Question: I am trying to count all in a .
To add images to the I use a jquery function that looks like this :
'''
function AddImages(namearray, amount, speed) {
...
}, speed)
'''
All images are correctly added to the div element. .
After this I want to count the amount of image tags by using this :
'''
var count = $("#myDiv").find('img').length;
'''
OR
'''
var count = document.getElementById("#myDiv").getElementsByTagName("img").length
'''
Although the function AddImages() was executed before the count, this didn't worked.
Does anyone has an idea about this?
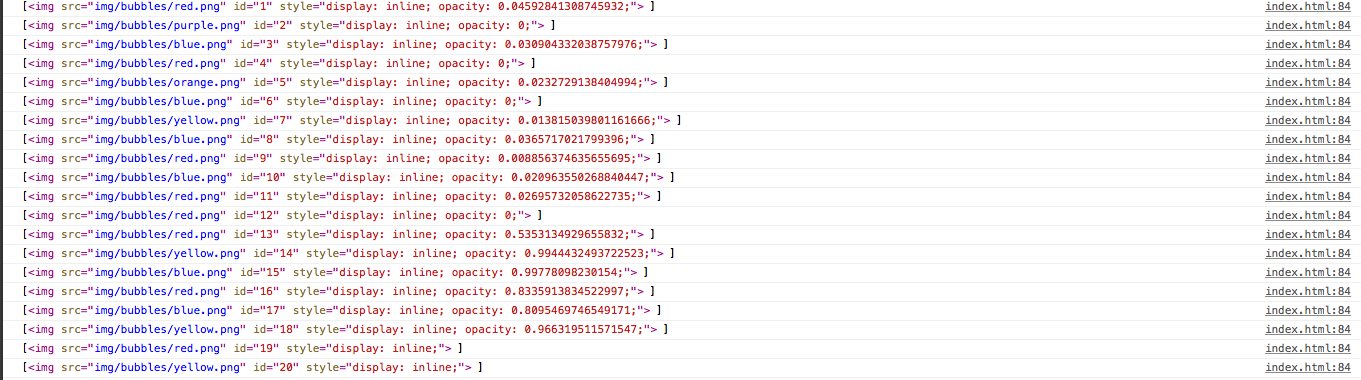
Answer: The problem is that the images are added over the course of a number of frames, but the function returned immediately, so no images have been added yet to count.
You can either add a callback to 'AddImages' (preferred), so that you know when the images all added, or simply wait for a period of time before checking (which is effectively what you did with the debugger).
e.g.
'''
var i = 0;
var uniekeid = 0;
function plaatsRandomPion(naamarray, aantal, snelheid, callback) {
setTimeout(function () {
uniekeid = uniekeid + 1;
var xpictures = Math.floor(sizepictures * Math.random())
var item = $("<img src='" + naamarray[xpictures] + "' id='" + uniekeid + "' />").hide().fadeIn();
$('#depionnen').append(item);
console.log(item);
i++;
if (i < aantal) {
plaatsRandomPion(naamarray, aantal, snelheid, callback);
}
else {
// We are done... callback to let the caller know
// Note: check whether the callback exists first
callback && callback();
}
}, snelheid)
}
'''
And call like this:
'''
plaatsRandomPion(pictures, 20, 100, function(){
var count = $("#box").find('img').length;
// Now the count will be set!
});
'''
<URL>
Note: having global settings outside a function (e.g. 'uniekeid' & 'i') is usually a sign of code. You can get the same effect, with no counters, by simply reducing the array each time with 'slice' and passing the shorter array recursively until it is empty. As you appear to want a random selection of images, I would suggest randomly sorting the array first (to avoid duplicate images).